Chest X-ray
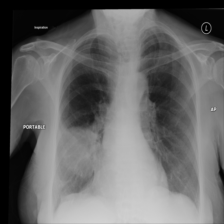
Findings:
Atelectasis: negative
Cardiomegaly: negative
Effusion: negative
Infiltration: negative
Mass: positive
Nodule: negative
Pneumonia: negative
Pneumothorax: negative
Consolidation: negative
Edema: negative
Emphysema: negative
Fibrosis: negative
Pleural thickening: negative
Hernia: negative